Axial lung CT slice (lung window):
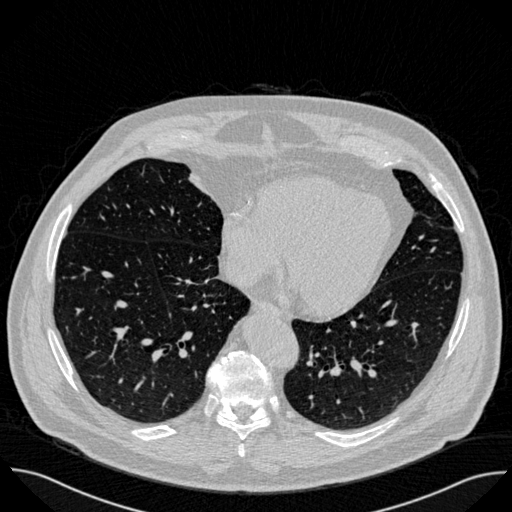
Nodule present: no